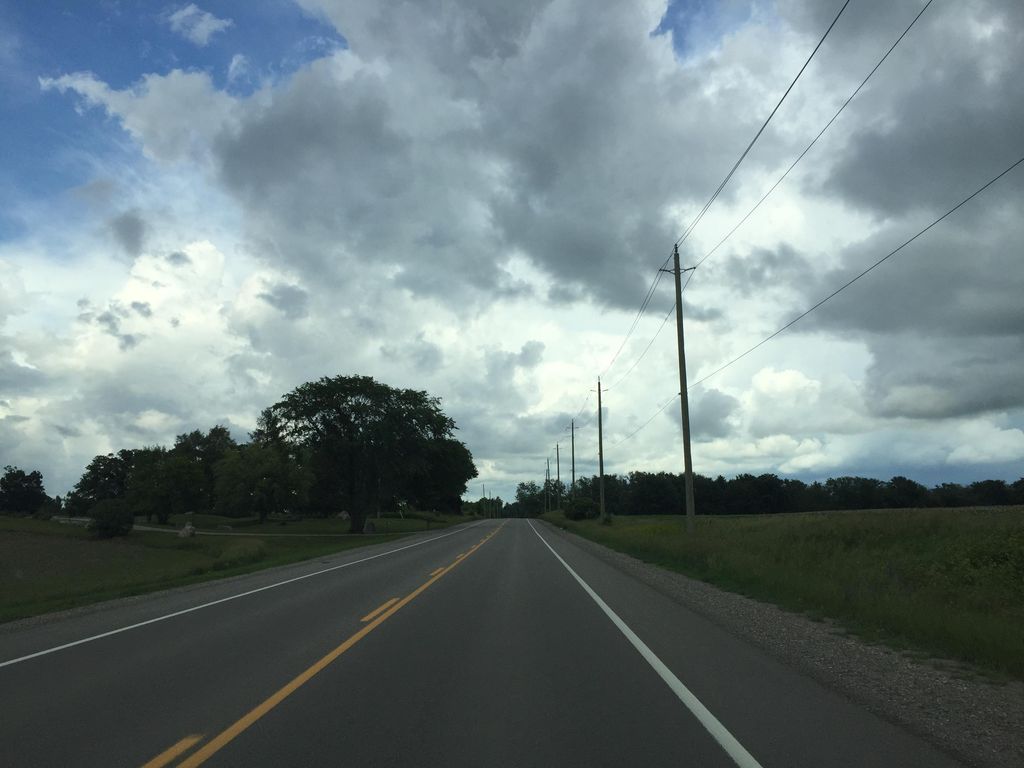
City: kitchener-waterloo